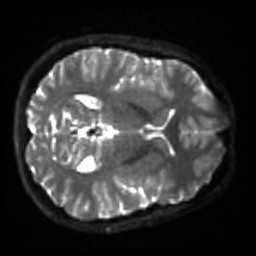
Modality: sbref
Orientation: axial
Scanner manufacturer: siemens
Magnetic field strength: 3 T
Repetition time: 4 s
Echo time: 0.0594 s